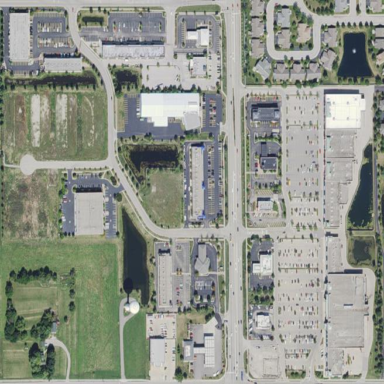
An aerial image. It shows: Retail area.